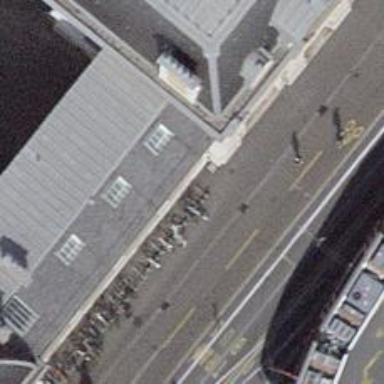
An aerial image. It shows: Bicycle parking area with stands available.